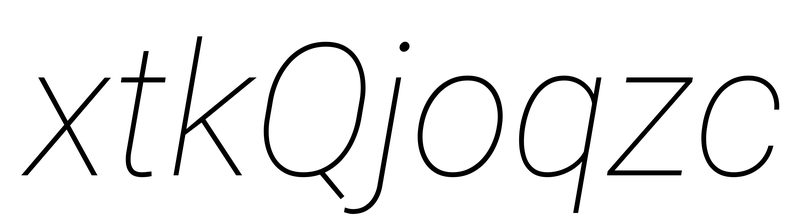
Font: Roboto-Italic_Thin_Italic